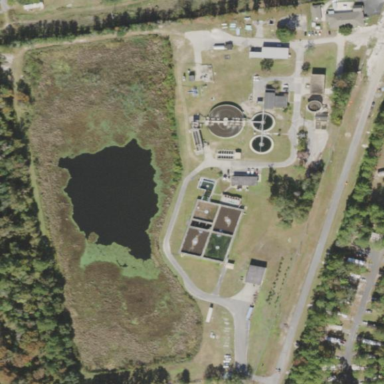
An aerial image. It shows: Wastewater plant.